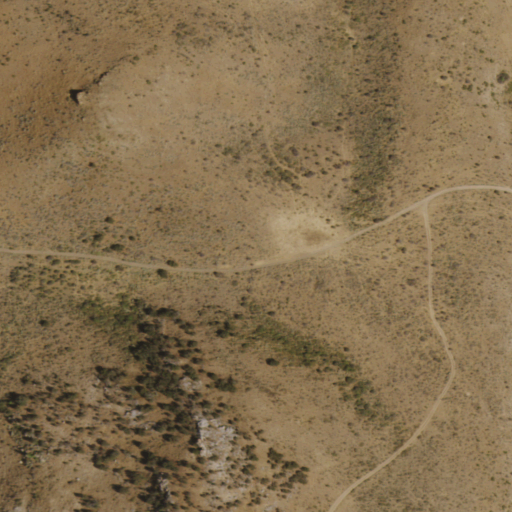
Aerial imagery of gap in Nevada named Humboldt Pass containing shrub, grassland, and evergreen forest